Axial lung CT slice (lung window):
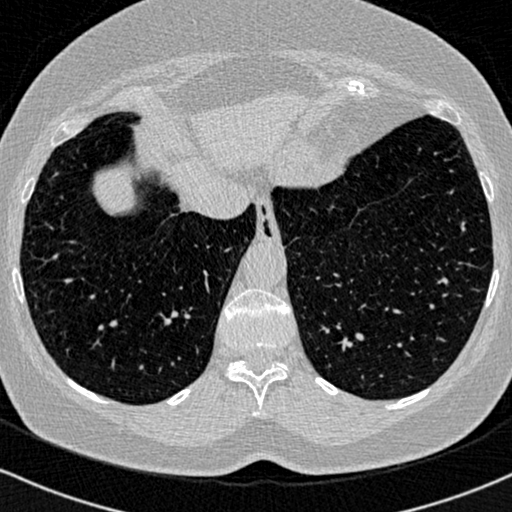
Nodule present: no